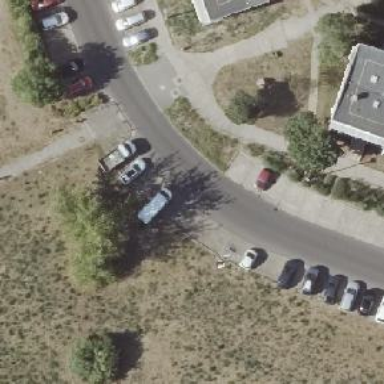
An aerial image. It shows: Street-side parking area.